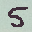
Label: 5